Field crop: tomato
Growth stage: 1
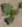
Species: solanum